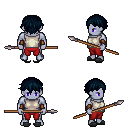
a pixel art fantasy rpg character, male body template, dark elf, purple skin, white sleeveless shirt, red pants, raven short bangs hairstyle, cloth bracers, gray slippers, spear, four views (front, back, left, right), 2x2 character sprite sheet, small pixel art, hard edges, no anti-aliasing